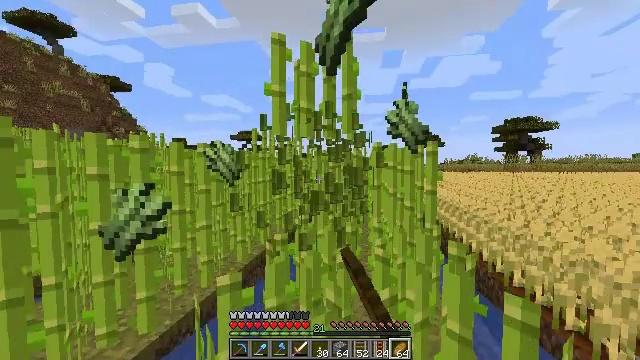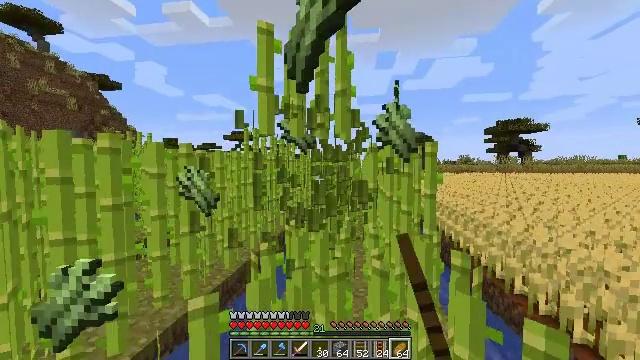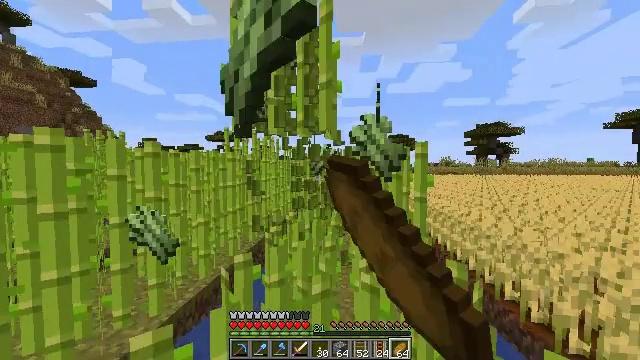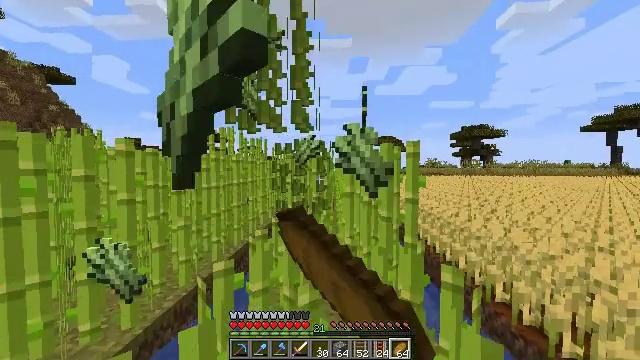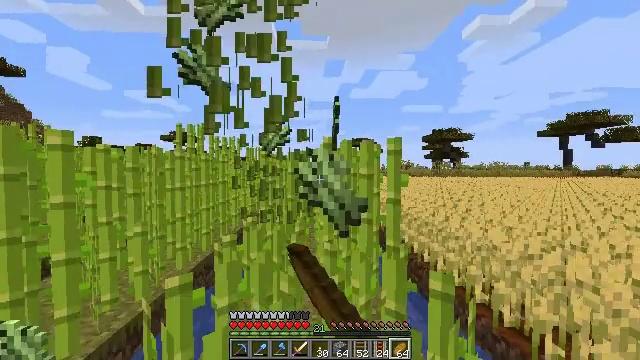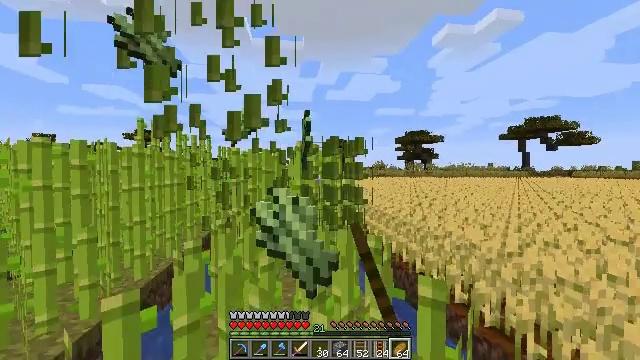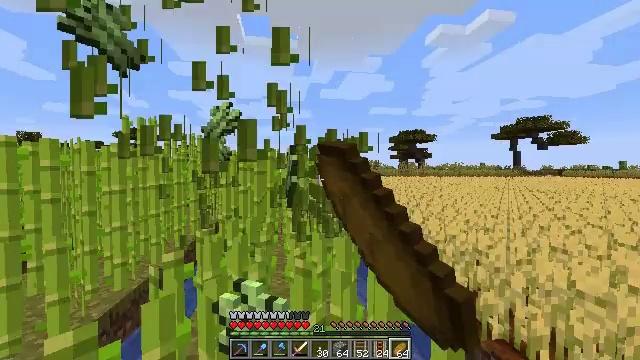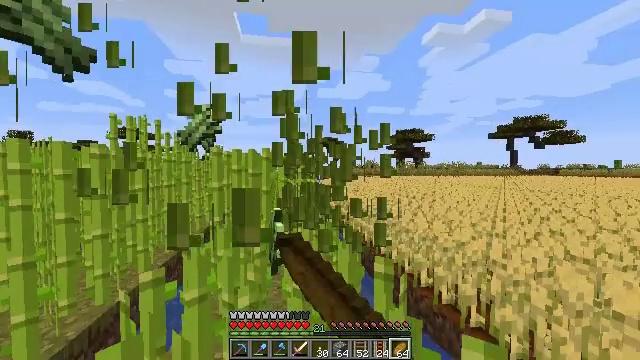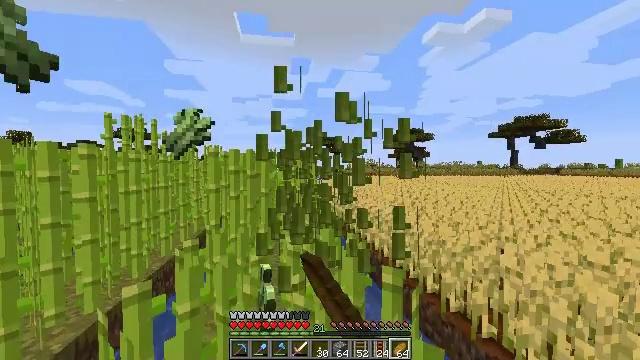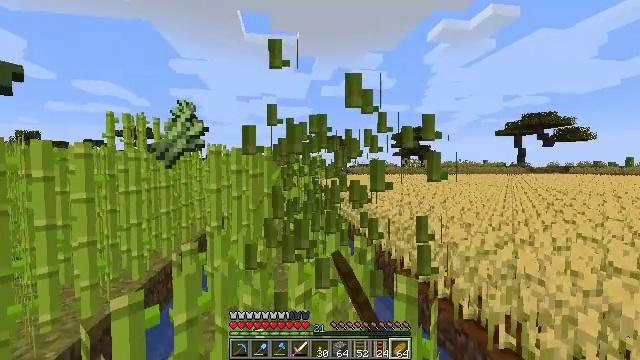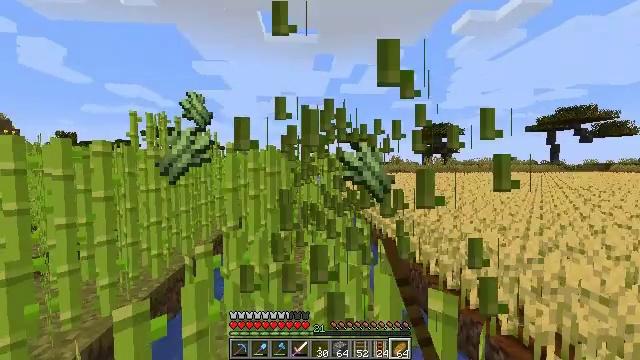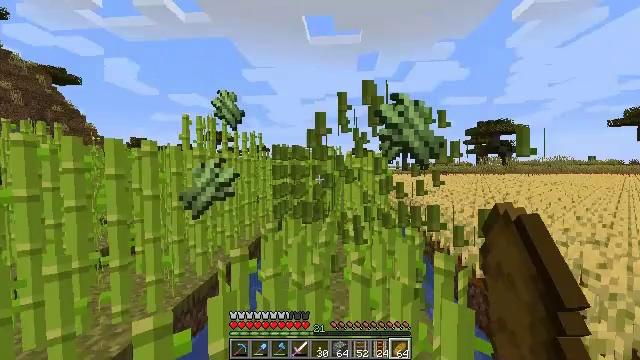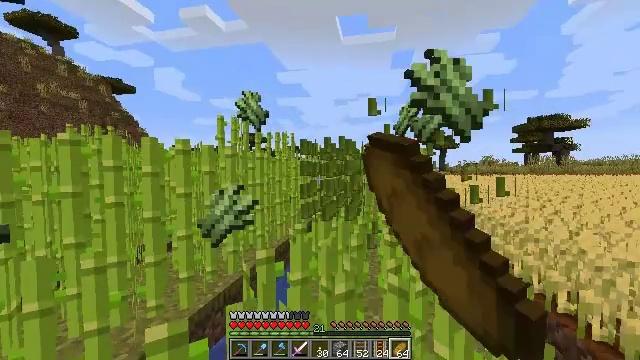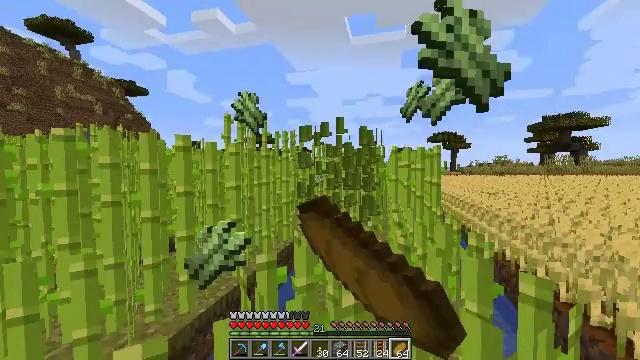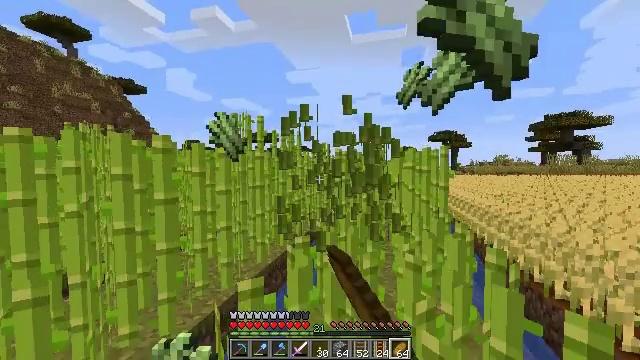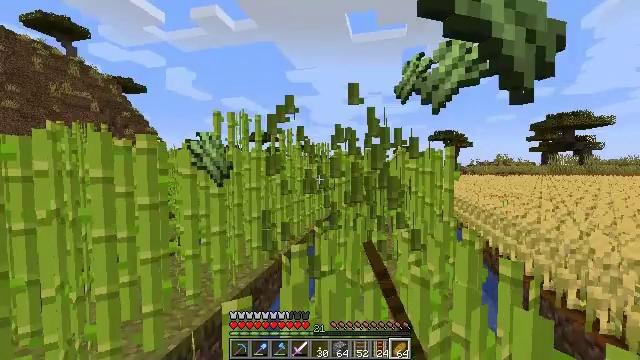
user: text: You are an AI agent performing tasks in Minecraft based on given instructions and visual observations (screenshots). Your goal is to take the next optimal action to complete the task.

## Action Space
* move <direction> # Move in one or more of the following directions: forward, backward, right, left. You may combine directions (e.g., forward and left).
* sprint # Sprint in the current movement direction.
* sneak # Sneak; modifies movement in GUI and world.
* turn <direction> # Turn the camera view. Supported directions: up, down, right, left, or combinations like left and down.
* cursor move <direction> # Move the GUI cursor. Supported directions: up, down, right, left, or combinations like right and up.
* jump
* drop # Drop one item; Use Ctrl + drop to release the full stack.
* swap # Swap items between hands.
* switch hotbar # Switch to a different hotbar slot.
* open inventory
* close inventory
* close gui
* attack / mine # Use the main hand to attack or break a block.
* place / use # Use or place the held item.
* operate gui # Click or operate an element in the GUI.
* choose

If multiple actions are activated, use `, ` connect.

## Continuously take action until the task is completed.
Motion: motion action
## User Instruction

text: Cut down the sugar cane stalks.
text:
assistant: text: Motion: move forward, turn right, attack / mine
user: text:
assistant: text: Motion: move forward, turn right, attack / mine
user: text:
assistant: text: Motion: move forward, turn right, attack / mine
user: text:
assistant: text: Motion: move forward, turn right, attack / mine
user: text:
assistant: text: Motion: move forward, turn right, attack / mine
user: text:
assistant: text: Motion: move forward, turn right, attack / mine
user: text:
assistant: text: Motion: move forward, attack / mine
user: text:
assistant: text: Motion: move forward, attack / mine
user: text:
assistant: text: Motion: move forward, attack / mine
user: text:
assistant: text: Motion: move forward, turn left, attack / mine
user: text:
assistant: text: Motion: move forward, turn left, attack / mine
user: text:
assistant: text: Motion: move forward, turn left, attack / mine
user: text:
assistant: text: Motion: move forward, turn left, attack / mine
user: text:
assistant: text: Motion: move forward, attack / mine
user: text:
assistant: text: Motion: move forward, attack / mine
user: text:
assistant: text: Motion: move forward, attack / mine
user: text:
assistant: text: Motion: move forward, turn right, attack / mine
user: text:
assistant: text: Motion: move forward, turn right, attack / mine
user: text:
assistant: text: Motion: move forward, turn right, attack / mine
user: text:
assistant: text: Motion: move forward and move left, turn right, attack / mine
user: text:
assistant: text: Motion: move forward and move left, turn right, attack / mine
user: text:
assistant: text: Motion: move forward and move left, turn right, attack / mine
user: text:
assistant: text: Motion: move forward, turn right, attack / mine
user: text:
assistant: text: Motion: move forward, turn right, attack / mine
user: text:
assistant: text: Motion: move forward, turn right, attack / mine
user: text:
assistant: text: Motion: move forward, attack / mine
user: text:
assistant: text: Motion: move forward, attack / mine
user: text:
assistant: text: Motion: move forward and move left, attack / mine
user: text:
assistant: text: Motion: move forward and move left, attack / mine
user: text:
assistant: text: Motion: move forward and move left, attack / mine